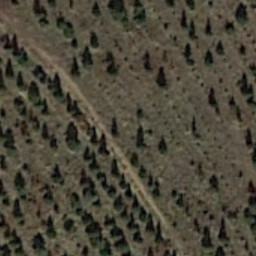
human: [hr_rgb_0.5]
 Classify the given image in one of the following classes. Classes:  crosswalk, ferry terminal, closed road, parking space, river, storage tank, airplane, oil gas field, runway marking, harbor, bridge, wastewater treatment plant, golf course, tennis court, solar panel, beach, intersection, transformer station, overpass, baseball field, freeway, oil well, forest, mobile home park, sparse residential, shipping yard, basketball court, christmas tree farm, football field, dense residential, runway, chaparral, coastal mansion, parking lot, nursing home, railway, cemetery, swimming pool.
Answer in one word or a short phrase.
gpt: christmas tree farm